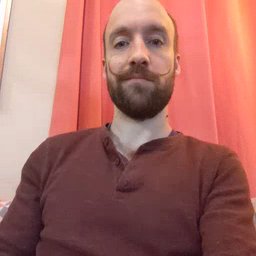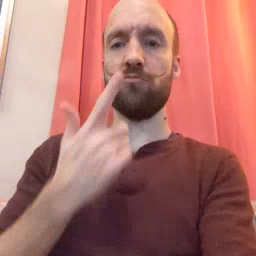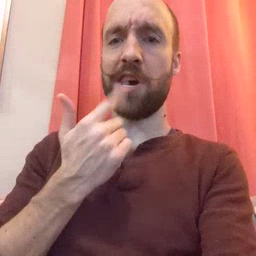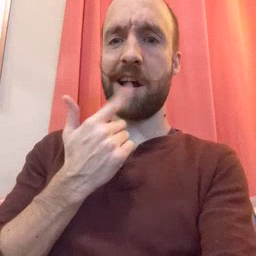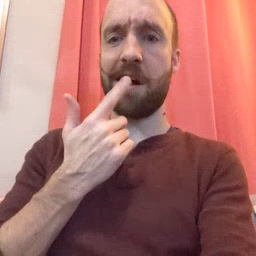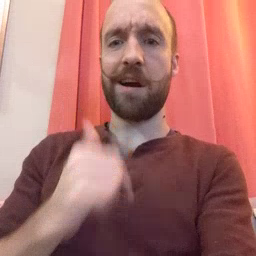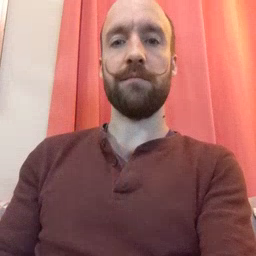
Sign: red